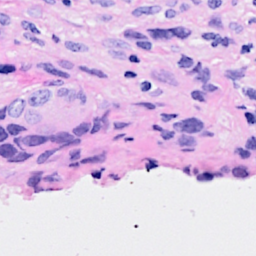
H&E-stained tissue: Breast